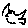
Label: bird